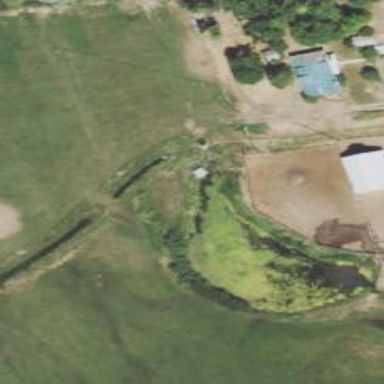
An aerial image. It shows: Culvert tunnel under canal.